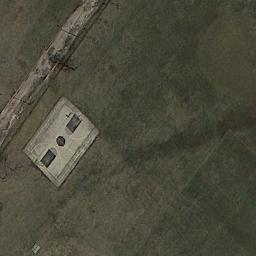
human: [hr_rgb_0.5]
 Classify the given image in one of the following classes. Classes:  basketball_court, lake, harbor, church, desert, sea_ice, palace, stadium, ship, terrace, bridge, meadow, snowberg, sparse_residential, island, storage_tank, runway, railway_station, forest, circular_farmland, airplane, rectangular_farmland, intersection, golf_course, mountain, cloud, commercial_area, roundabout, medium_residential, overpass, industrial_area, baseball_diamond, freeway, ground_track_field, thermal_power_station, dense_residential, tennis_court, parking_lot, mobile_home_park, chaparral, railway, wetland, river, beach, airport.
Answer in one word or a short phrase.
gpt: basketball_court